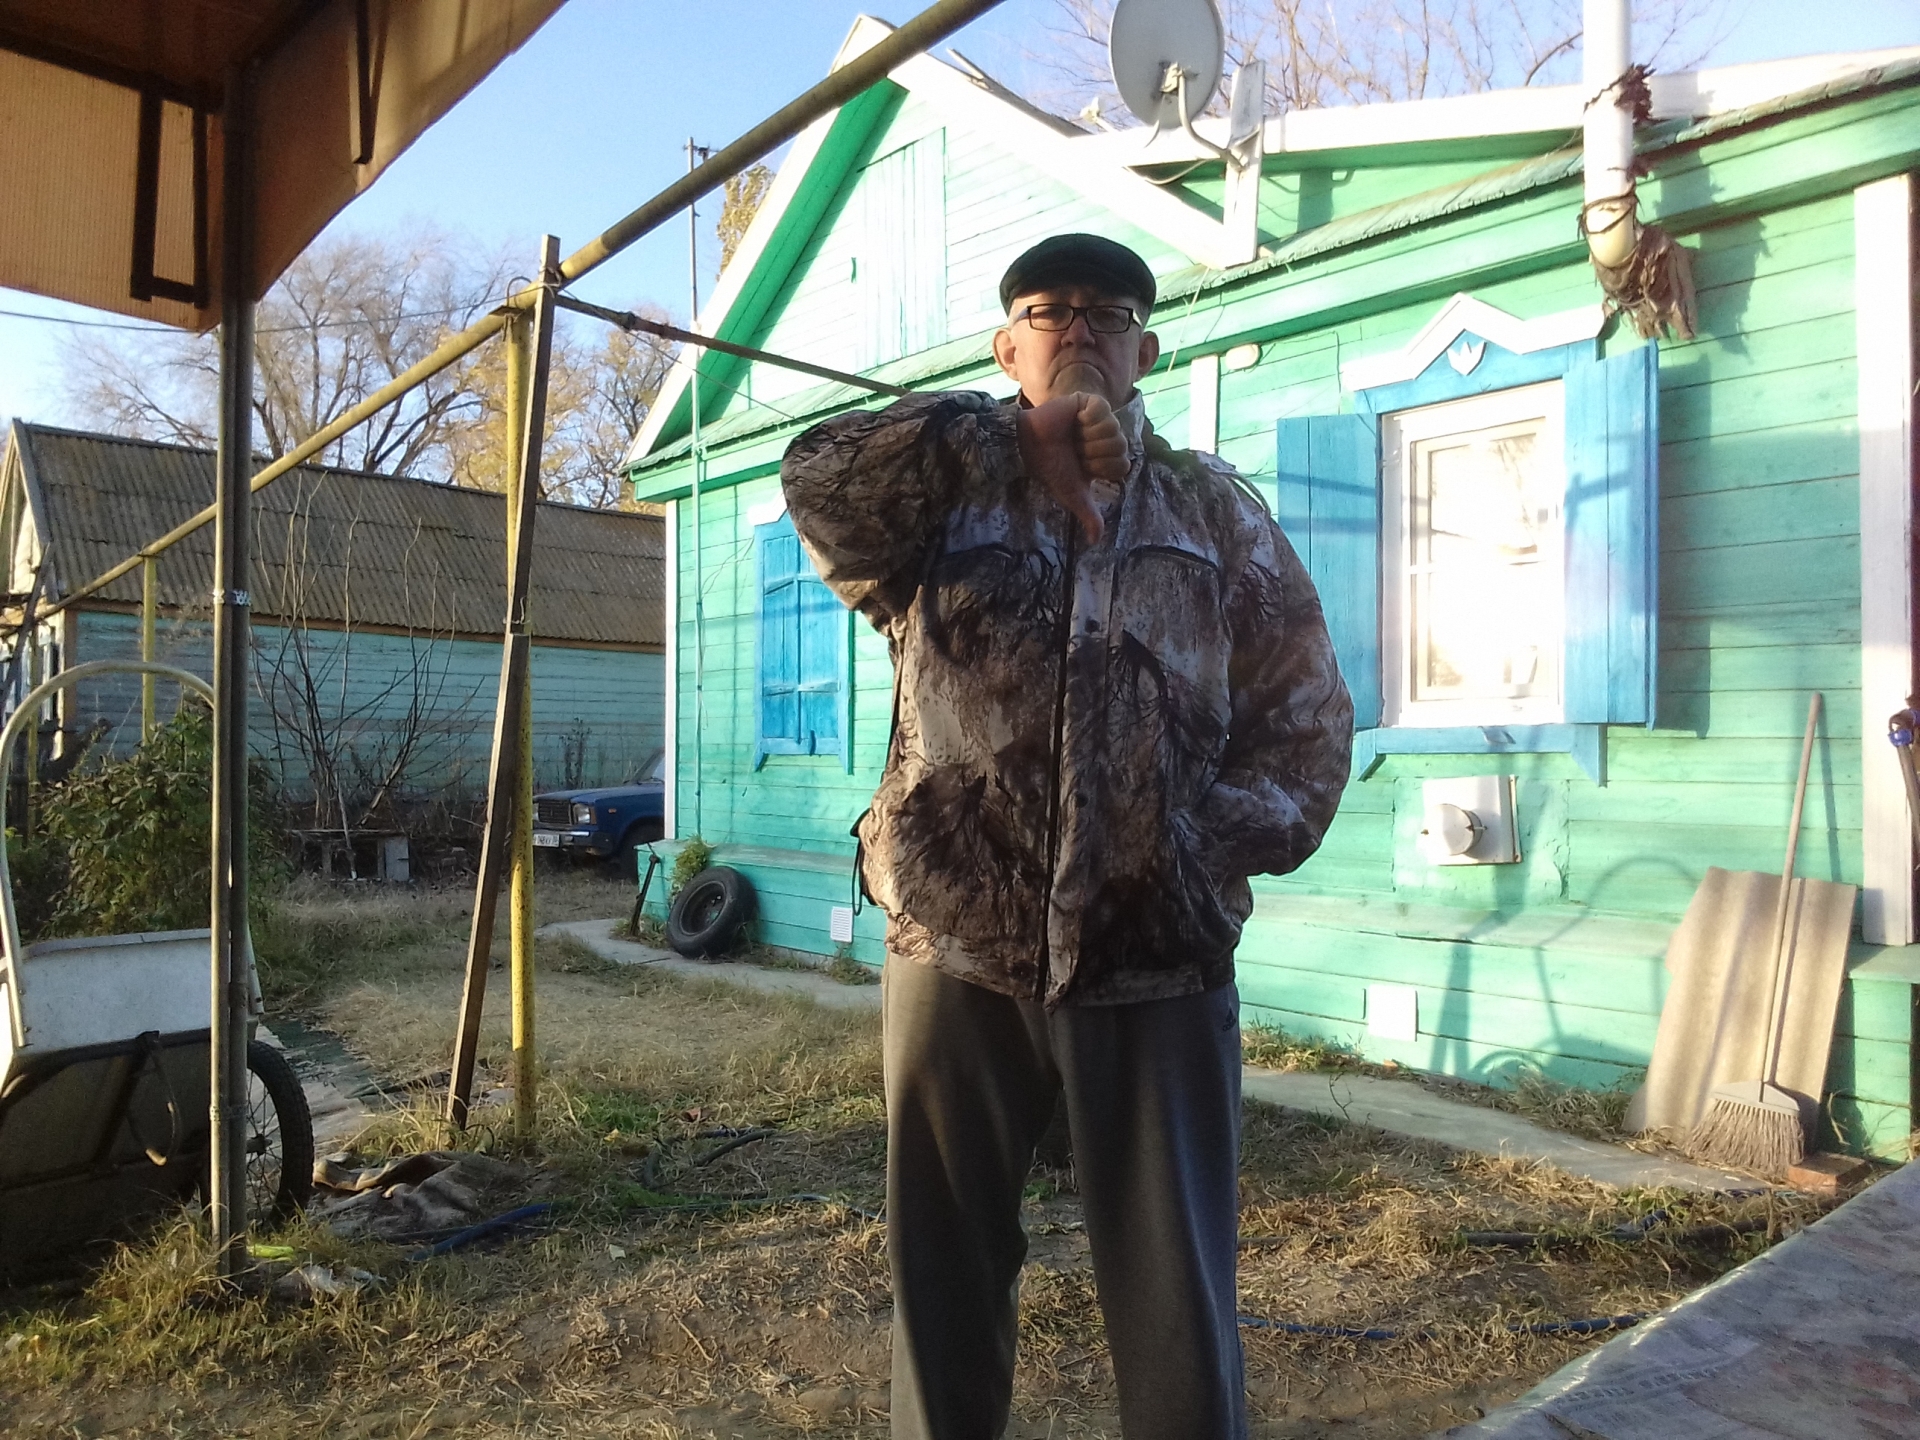
Label: noise